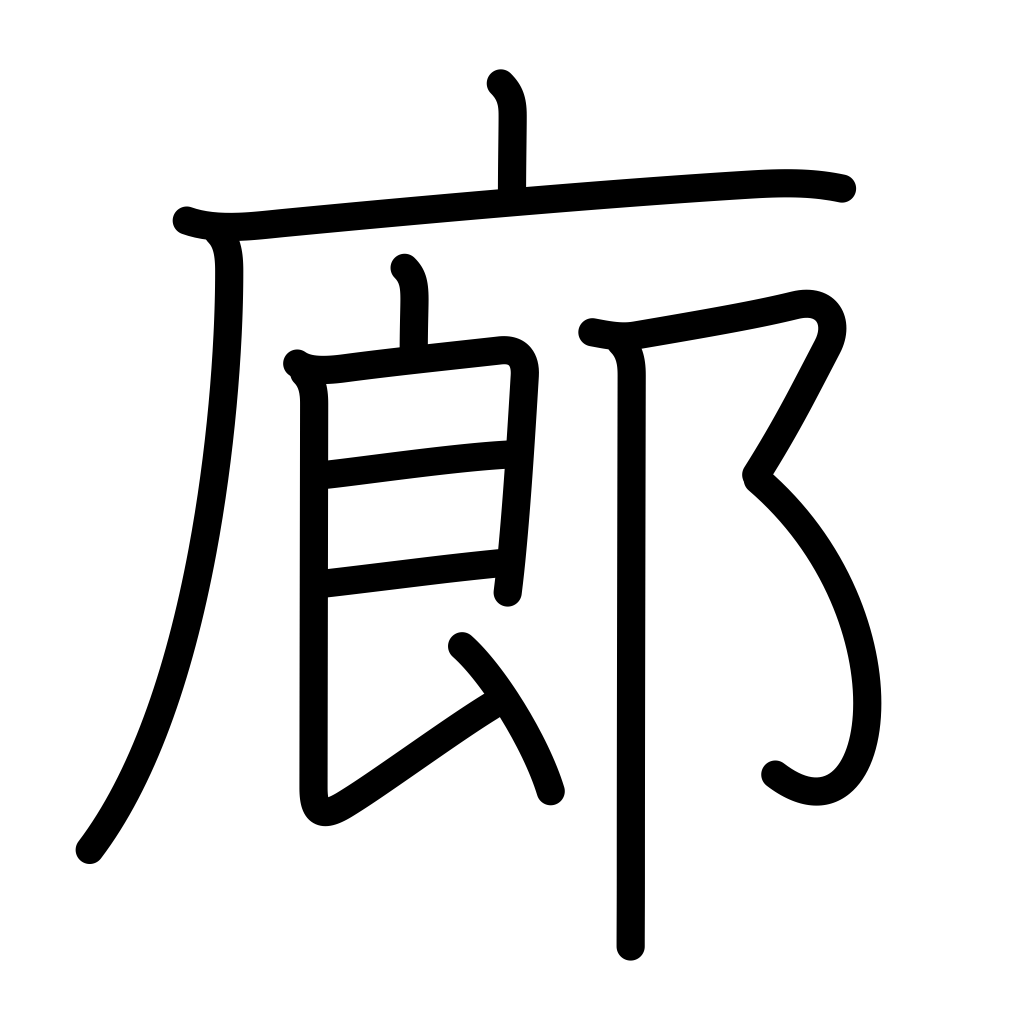
Meaning: corridor, porch, veranda